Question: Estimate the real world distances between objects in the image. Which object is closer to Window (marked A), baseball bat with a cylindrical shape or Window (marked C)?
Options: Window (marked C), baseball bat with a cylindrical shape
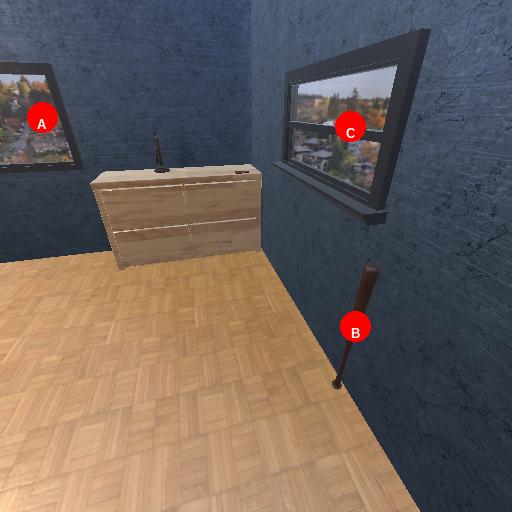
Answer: Window (marked C)